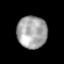
Tissue: prostate
Cell type: T cells
Senescence score: 0.3075
Nuclear area (px): 948
Mean DAPI intensity: 165.488